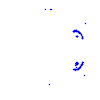
Particle: pion